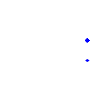
Particle: proton